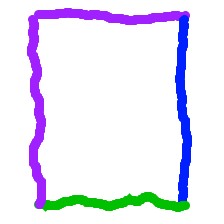
Shape: rectangle